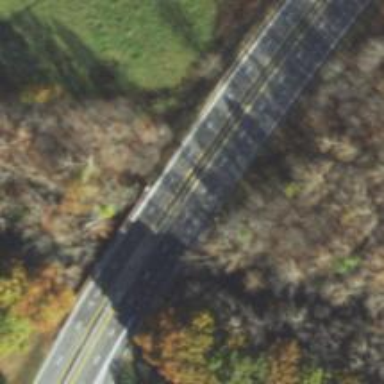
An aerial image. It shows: Bridge along trunk link highway.